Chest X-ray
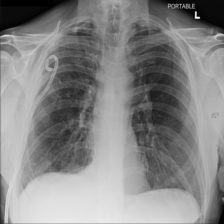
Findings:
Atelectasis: negative
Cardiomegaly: negative
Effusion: negative
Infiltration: negative
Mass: negative
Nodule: negative
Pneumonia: negative
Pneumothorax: positive
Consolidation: negative
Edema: negative
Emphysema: negative
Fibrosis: negative
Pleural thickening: negative
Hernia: negative